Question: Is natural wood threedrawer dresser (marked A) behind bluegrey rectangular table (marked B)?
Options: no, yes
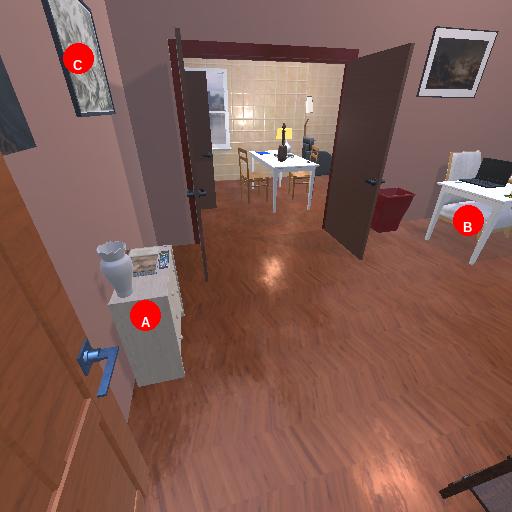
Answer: no